已知双曲线$C$的中心为坐标原点，左焦点为$(2\sqrt{5},0)$，离心率为$\sqrt{5}$。记$C$的左、右顶点分别为$A_1$、$A_2$。

\noindent (1) 求双曲线$C$的方程；
\noindent (2) 双曲线上任意一点$E$（不与$A_1$、$A_2$重合），求证：$k_{A_1E}\cdot k_{A_2E}$为定值；
\noindent (3) 过点$(-4,0)$的直线与$C$的左支交于$M$、$N$两点，直线$MA_1$与$NA_2$交于点$P$。证明：点$P$在定直线上。

\vspace{0.2cm}
【解答】

\noindent \textbf{【详解】(1)}
设双曲线$C$的方程为$\dfrac{x^2}{a^2}-\dfrac{y^2}{b^2}=1(a>0,b>0)$，
由题意可得：
$$
\begin{cases}
c=2\sqrt{5}\\
\dfrac{c}{a}=\sqrt{5}\\
c^2=a^2+b^2
\end{cases}
$$
解得$a=2$，$b=4$，$c=2\sqrt{5}$，
所以双曲线$C$的方程为：
$$\dfrac{x^2}{4}-\dfrac{y^2}{16}=1.$$

\vspace{0.2cm}
\noindent \textbf{(2) 证明}
由（1）可得$A_1(-2,0)$、$A_2(2,0)$，设$E(x_0,y_0)$，
则$\dfrac{x_0^2}{4}-\dfrac{y_0^2}{16}=1$，整理得$y_0^2=4x_0^2-16$。

因为$k_{A_1E}=\dfrac{y_0}{x_0+2}$，$k_{A_2E}=\dfrac{y_0}{x_0-2}$，
所以：
$$
k_{A_1E}\cdot k_{A_2E}
=\dfrac{y_0^2}{x_0^2-4}
=\dfrac{4x_0^2-16}{x_0^2-4}
=4,
$$
即$k_{A_1E}\cdot k_{A_2E}$为定值$4$。

\vspace{0.2cm}
\noindent \textbf{(3) 证明}
设点$M(x_1,y_1)$、$N(x_2,y_2)$，
若直线$MN$与$x$轴重合，此时交点为双曲线顶点，不合题意，故设直线$MN$的方程为$x=my-4$。

联立：
$$
\begin{cases}
x=my-4\\
4x^2-y^2=16
\end{cases}
$$
整理得：
$$(4m^2-1)y^2-32my+48=0.$$

直线$MN$与双曲线左支有两个不同交点，故：
$$
\begin{cases}
4m^2-1\neq0\\
\Delta=32^2m^2-192(4m^2-1)>0\\
y_1y_2=\dfrac{48}{4m^2-1}<0
\end{cases}
$$
解得$-\dfrac{1}{2}<m<\dfrac{1}{2}$。

由韦达定理：
$$y_1+y_2=\dfrac{32m}{4m^2-1},\quad y_1y_2=\dfrac{48}{4m^2-1}.$$

直线$MA_1$的方程为：$y=\dfrac{y_1}{x_1+2}(x+2)$，
直线$NA_2$的方程为：$y=\dfrac{y_2}{x_2-2}(x-2)$。

联立两直线方程，消去$y$：
$$
\dfrac{x+2}{x-2}
=\dfrac{y_2(x_1+2)}{y_1(x_2-2)}
=\dfrac{y_2(my_1-2)}{y_1(my_2-6)}
=\dfrac{my_1y_2-2(y_1+y_2)+2y_1}{my_1y_2-6y_1}.
$$

将韦达定理结果代入：
$$
\dfrac{x+2}{x-2}
=\dfrac{m\cdot\dfrac{48}{4m^2-1}-2\cdot\dfrac{32m}{4m^2-1}+2y_1}{m\cdot\dfrac{48}{4m^2-1}-6y_1}
=\dfrac{\dfrac{-16m}{4m^2-1}+2y_1}{\dfrac{48m}{4m^2-1}-6y_1}
=-\dfrac{1}{3}.
$$

解方程：
$$\dfrac{x+2}{x-2}=-\dfrac{1}{3}\implies x=-1,$$
即$x_P=-1$，因此点$P$在定直线$x=-1$上运动。

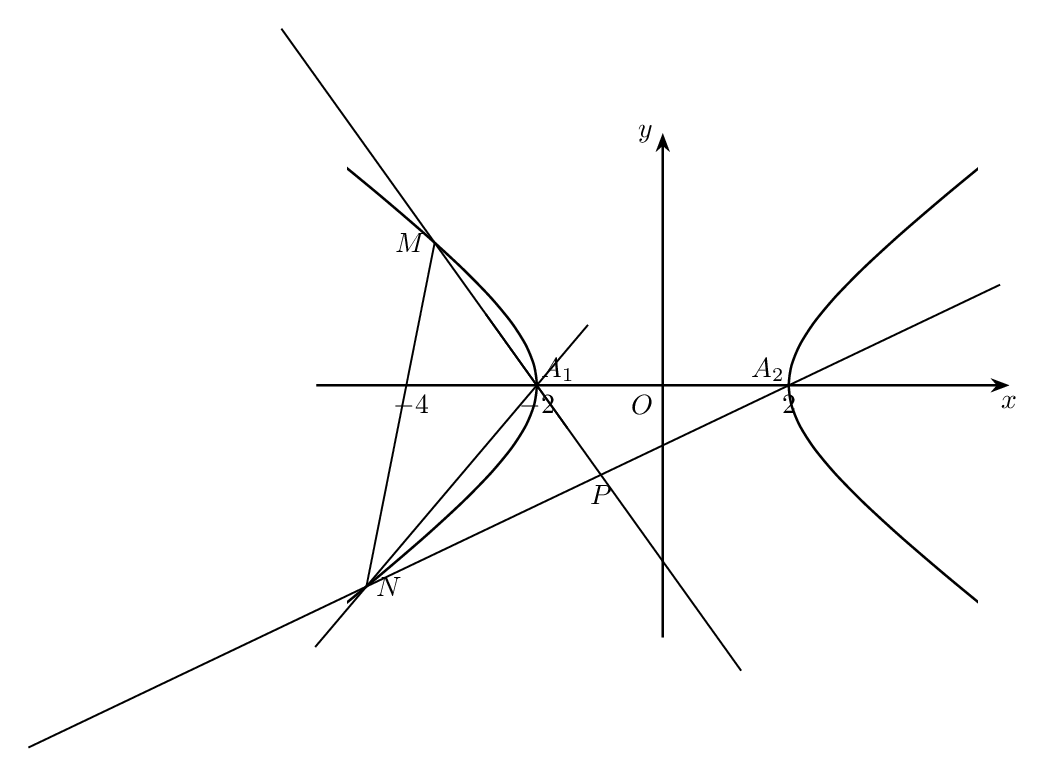